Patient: sex F, age 46
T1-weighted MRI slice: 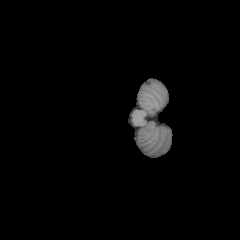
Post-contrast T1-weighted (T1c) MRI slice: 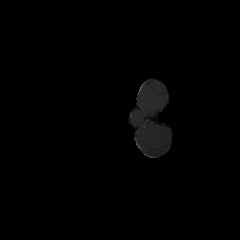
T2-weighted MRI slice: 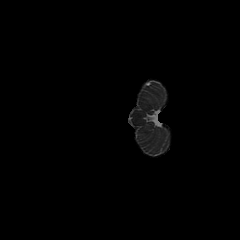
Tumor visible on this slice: no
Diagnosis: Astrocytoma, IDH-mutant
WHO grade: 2